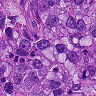
Metastatic tissue present: yes